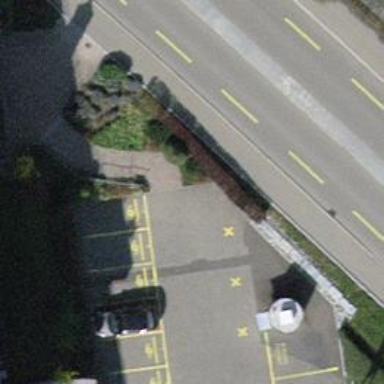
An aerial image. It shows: Road with steps.